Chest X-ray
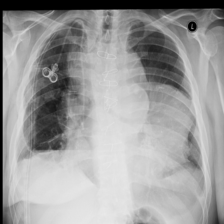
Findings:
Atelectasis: negative
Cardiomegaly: negative
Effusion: negative
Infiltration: negative
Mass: positive
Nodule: negative
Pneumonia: negative
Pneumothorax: positive
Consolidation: negative
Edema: negative
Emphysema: negative
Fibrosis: negative
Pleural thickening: negative
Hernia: negative